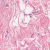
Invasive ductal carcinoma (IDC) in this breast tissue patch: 0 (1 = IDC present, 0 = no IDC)